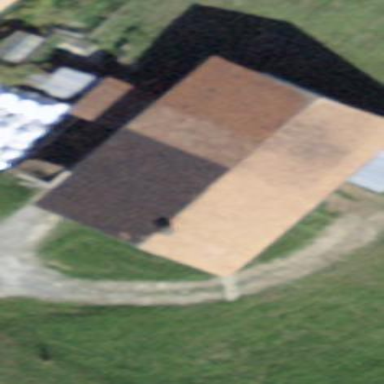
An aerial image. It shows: Barn.